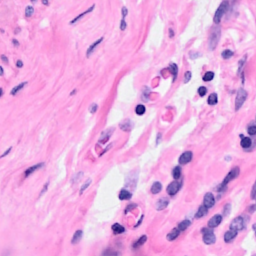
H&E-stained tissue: Breast